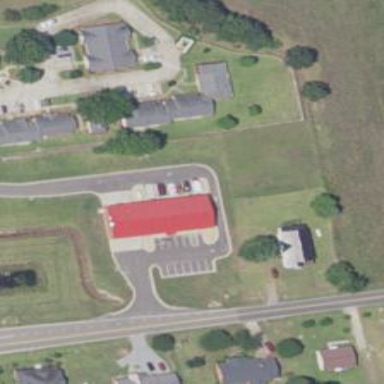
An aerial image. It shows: Ambulance station for emergencies.